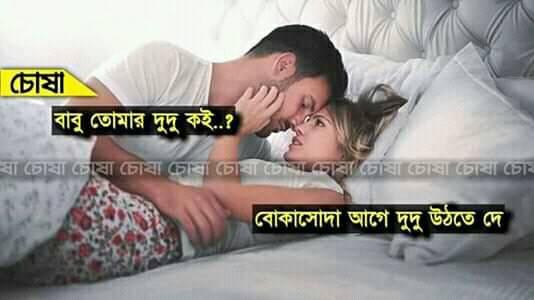
Caption: বাবুু তোমার দুদু কই...?  বোকাসোদা আগে দুদু উঠতে দে
Label: hate